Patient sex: M
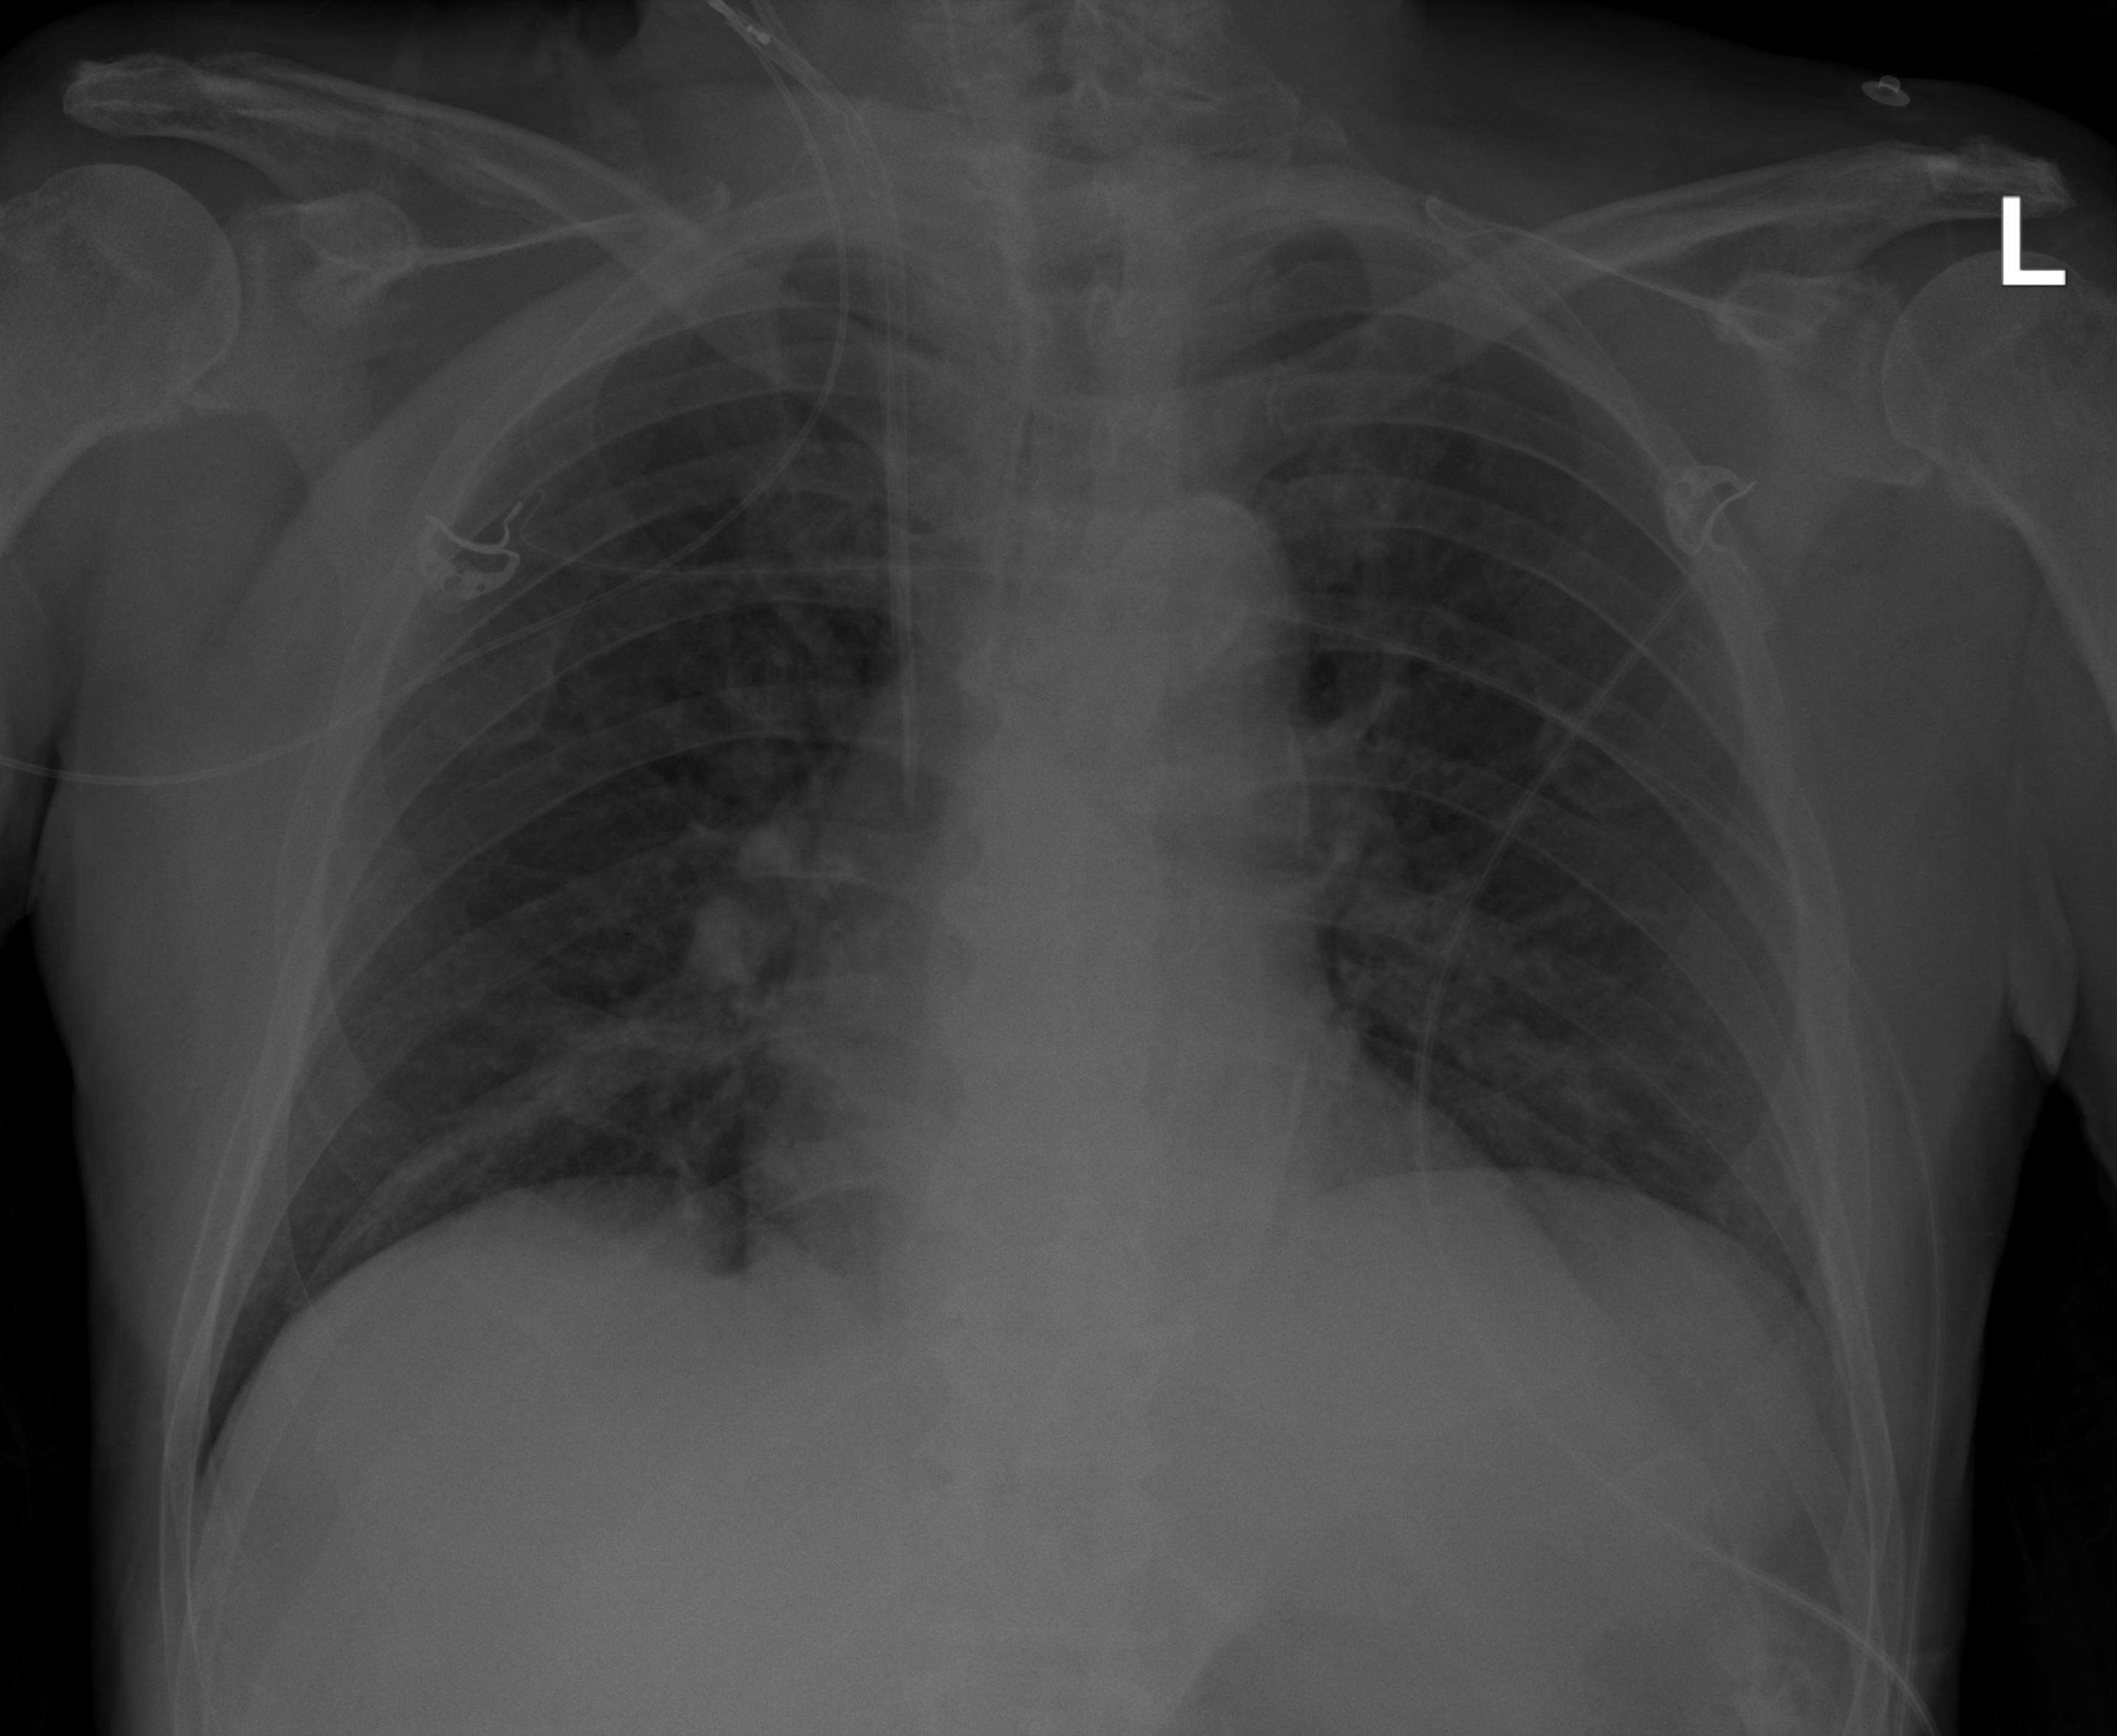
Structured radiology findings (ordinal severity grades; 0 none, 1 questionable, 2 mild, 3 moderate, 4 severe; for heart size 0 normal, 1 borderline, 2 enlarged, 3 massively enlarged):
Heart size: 0
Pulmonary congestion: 0
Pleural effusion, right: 0
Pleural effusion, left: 0
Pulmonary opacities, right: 0
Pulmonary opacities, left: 0
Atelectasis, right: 2
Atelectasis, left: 0